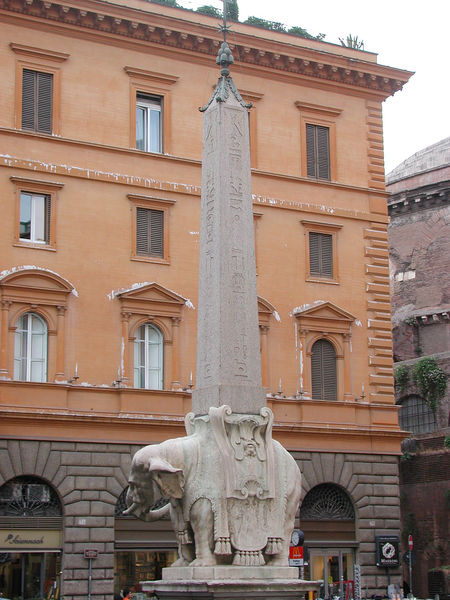
Titel: Elefant mit Obelisk
Künstler: Ercole Ferrata
Standort: Rom, Piazza della Minerva (EU - I - Latium)
Schlagwörter: stadt, ohr, orange, rücken, stein, sattel, platz, inschrift, schriftzeichen, orient, denkmal, rom, obelisk, troddeln, quasten, ägyptisch, elefant, rüssel, hieroglyphen, stoßzahn, uhaus rosa